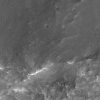
Atmospheric dust classification: not_dusty